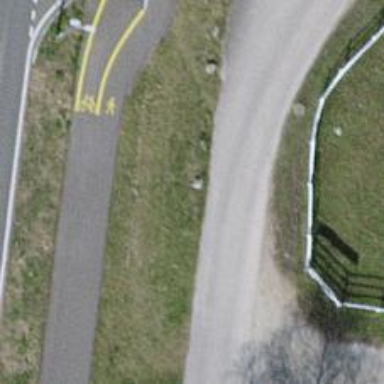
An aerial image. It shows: Block barrier.